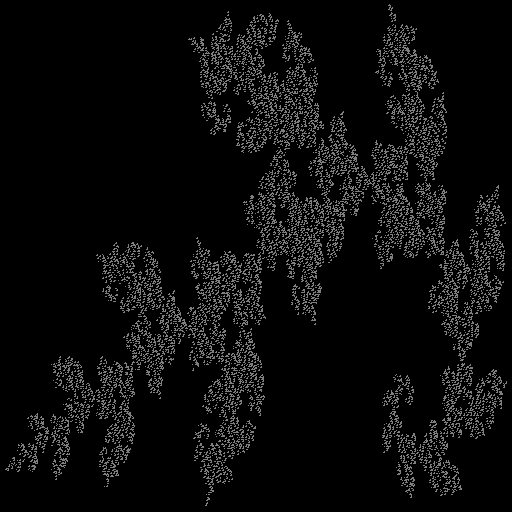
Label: a2